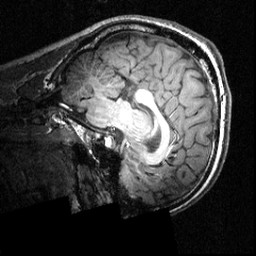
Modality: T1w
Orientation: sagittal
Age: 18
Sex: male
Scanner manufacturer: siemens
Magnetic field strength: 3.951 T
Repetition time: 1.5 s
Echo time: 0.00335 s